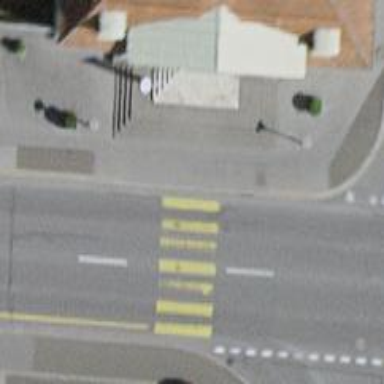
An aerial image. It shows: Kerb barrier.